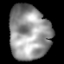
Tissue: lung
Cell type: Epithelial cells
Senescence score: 0.1909
Nuclear area (px): 2179
Mean DAPI intensity: 149.553